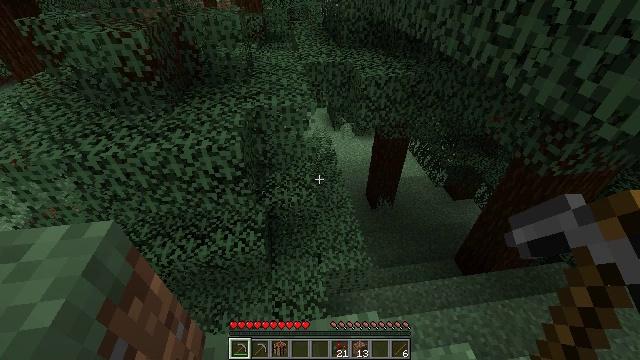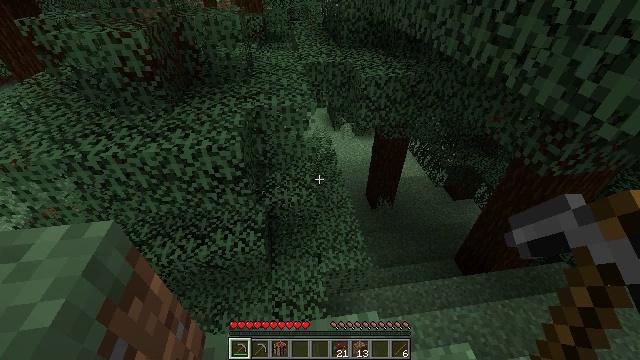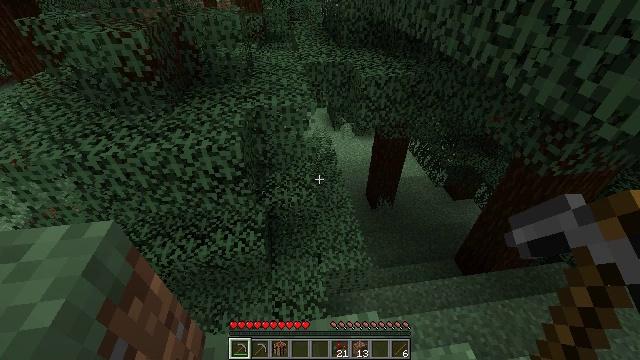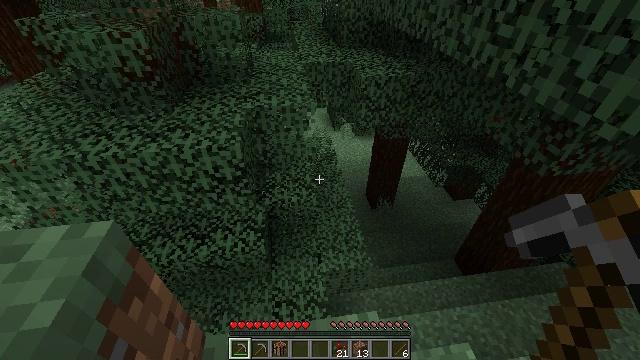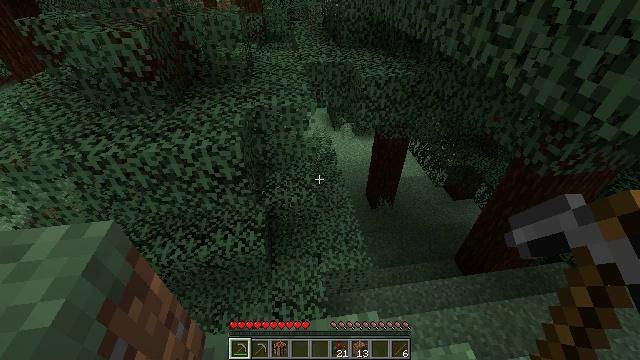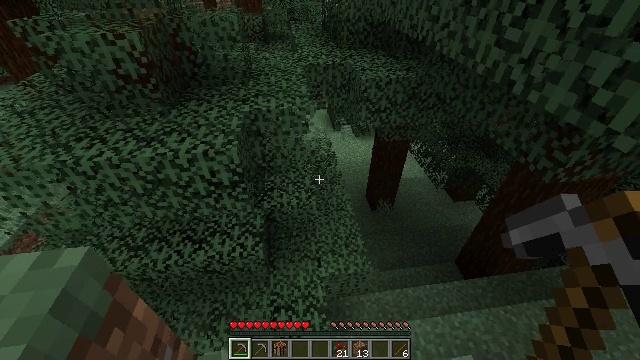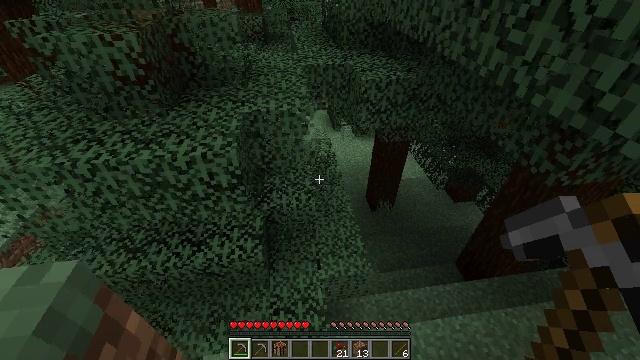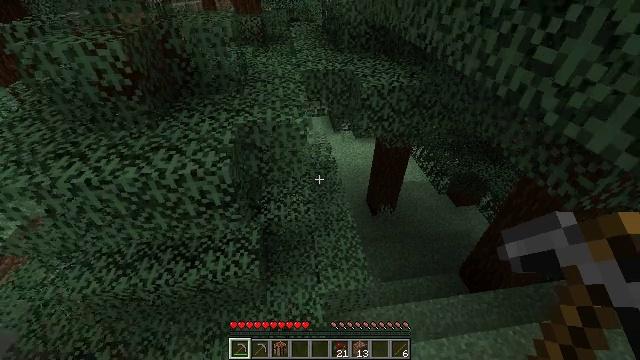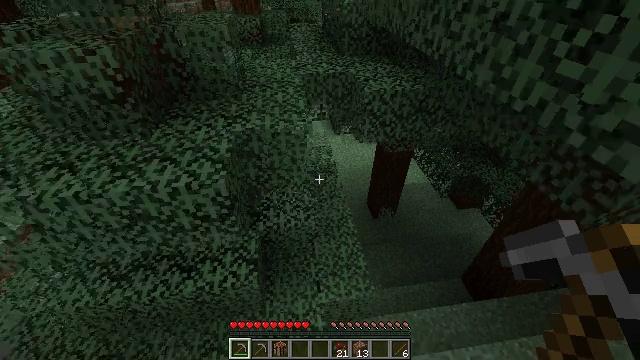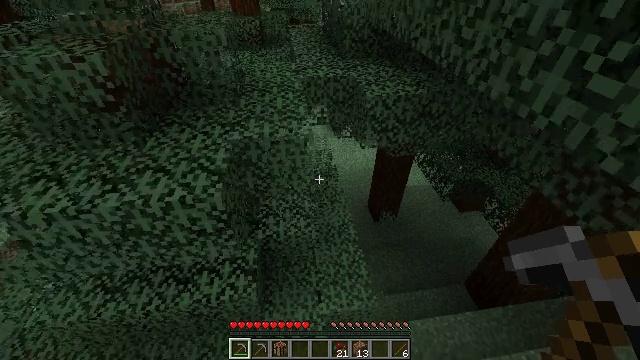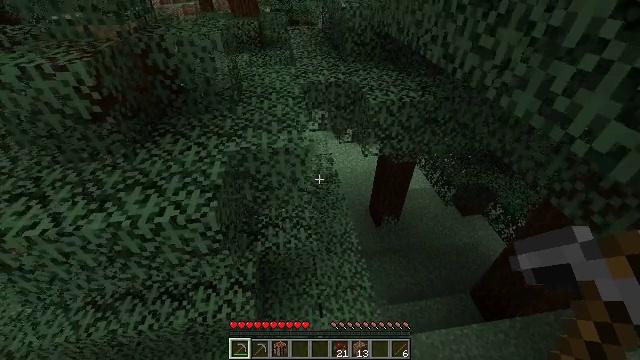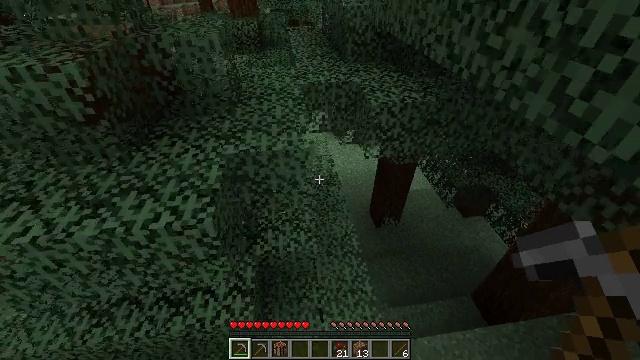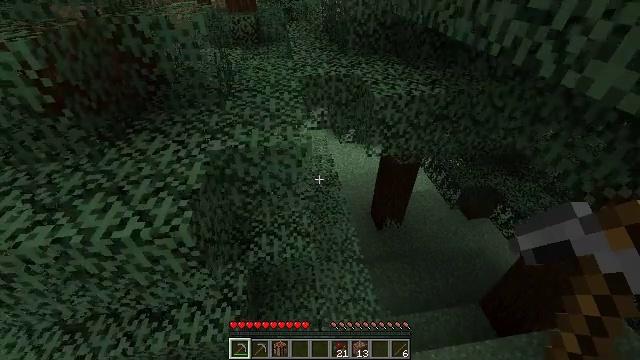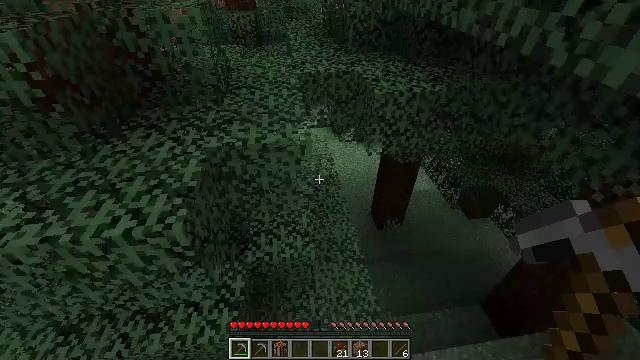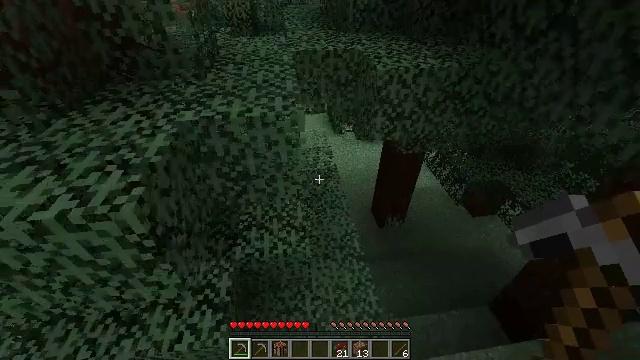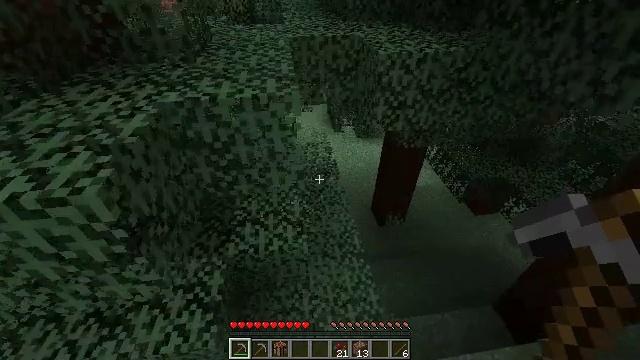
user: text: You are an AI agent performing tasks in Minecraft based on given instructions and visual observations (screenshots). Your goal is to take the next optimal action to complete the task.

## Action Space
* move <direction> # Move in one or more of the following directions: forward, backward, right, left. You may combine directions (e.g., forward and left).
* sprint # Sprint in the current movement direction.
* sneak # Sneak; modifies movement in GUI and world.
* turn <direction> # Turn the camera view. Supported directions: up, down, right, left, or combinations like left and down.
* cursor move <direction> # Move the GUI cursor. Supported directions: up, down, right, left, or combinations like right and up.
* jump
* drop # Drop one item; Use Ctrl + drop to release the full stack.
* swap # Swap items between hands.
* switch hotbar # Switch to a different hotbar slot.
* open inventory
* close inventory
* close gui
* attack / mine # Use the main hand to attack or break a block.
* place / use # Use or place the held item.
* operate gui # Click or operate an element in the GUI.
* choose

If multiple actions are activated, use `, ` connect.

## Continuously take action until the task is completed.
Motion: motion action
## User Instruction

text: Clear the sweet berry bush to collect the sweet berries.
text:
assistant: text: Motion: no_op
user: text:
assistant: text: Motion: no_op
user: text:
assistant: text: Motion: no_op
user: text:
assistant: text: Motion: no_op
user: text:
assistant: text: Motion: no_op
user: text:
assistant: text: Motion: no_op
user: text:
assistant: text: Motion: no_op
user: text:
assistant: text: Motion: no_op
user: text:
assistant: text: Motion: no_op
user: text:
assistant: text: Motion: no_op
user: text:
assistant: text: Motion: no_op
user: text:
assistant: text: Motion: no_op
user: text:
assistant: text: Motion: move forward
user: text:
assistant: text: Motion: move forward
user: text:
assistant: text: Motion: move forward
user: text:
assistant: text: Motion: move forward
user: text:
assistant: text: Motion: move forward
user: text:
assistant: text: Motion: move forward
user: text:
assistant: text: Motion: move forward
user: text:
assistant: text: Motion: move forward and move right
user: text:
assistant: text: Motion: move forward and move right
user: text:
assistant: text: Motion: move forward and move right
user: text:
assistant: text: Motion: move forward and move right
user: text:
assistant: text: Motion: move forward and move right
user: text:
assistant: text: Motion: move forward and move right
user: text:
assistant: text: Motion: move forward and move right
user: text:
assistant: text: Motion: move forward and move right
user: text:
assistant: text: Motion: move forward and move right
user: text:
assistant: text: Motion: move forward
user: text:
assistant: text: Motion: move forward and move right